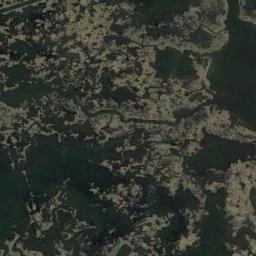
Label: wetland